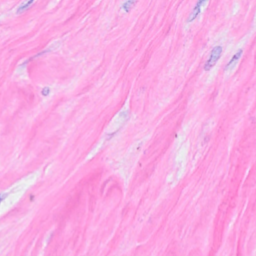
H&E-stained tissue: Breast